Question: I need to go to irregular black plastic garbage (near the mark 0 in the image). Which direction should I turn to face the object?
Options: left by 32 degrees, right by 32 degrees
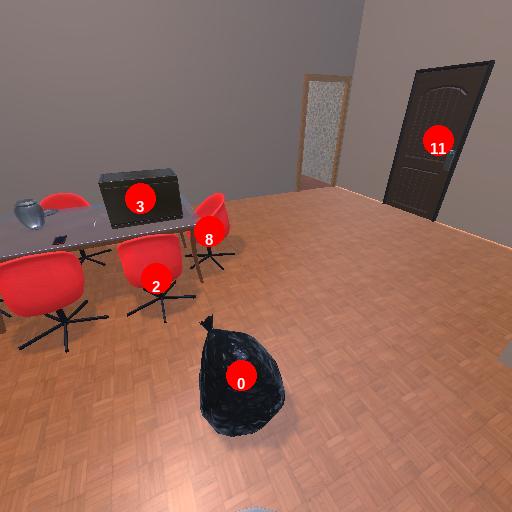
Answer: left by 32 degrees